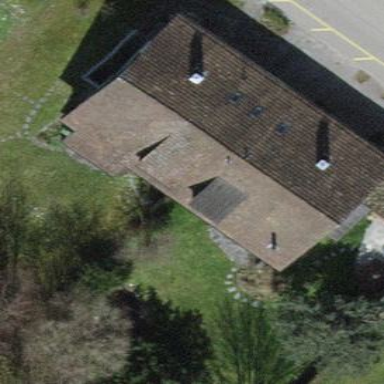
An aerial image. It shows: House with tile roof.